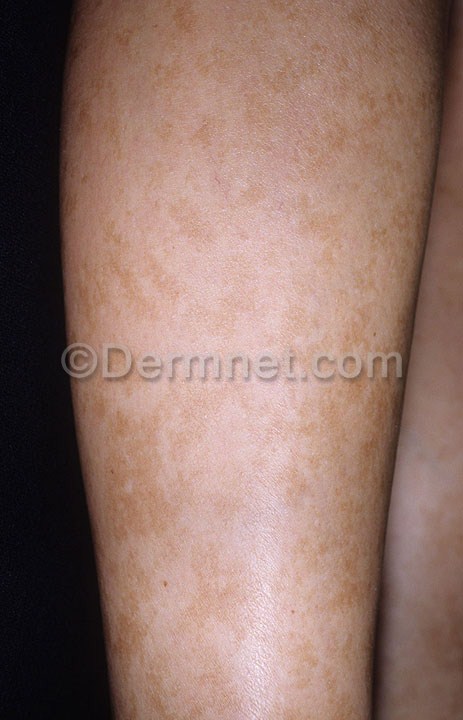
Disease: Light Diseases and Disorders of Pigmentation